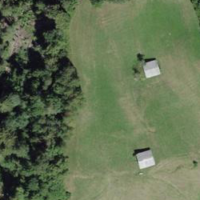
EUNIS habitat code: 45
Species observed at this site:
Saponaria ocymoides